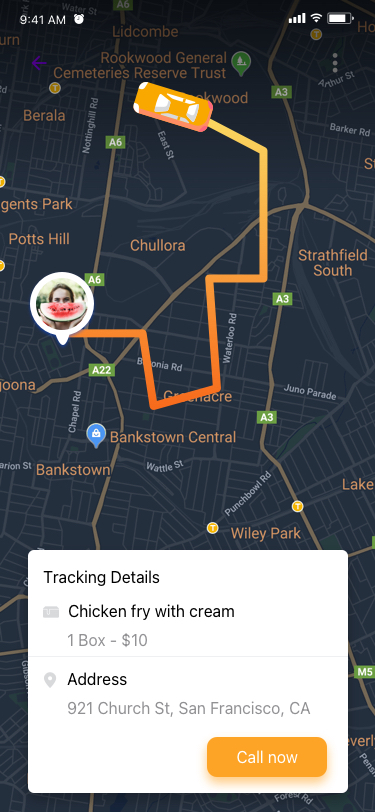
Text in this UI design:
UI Text/Heading/H4/Hightlight
Tracking Details
Chicken fry with cream
1 Box - $10
921 Church St, San Francisco, CA
Address
Call now
9:41 AM